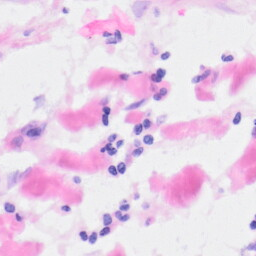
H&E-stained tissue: Kidney